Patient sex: M
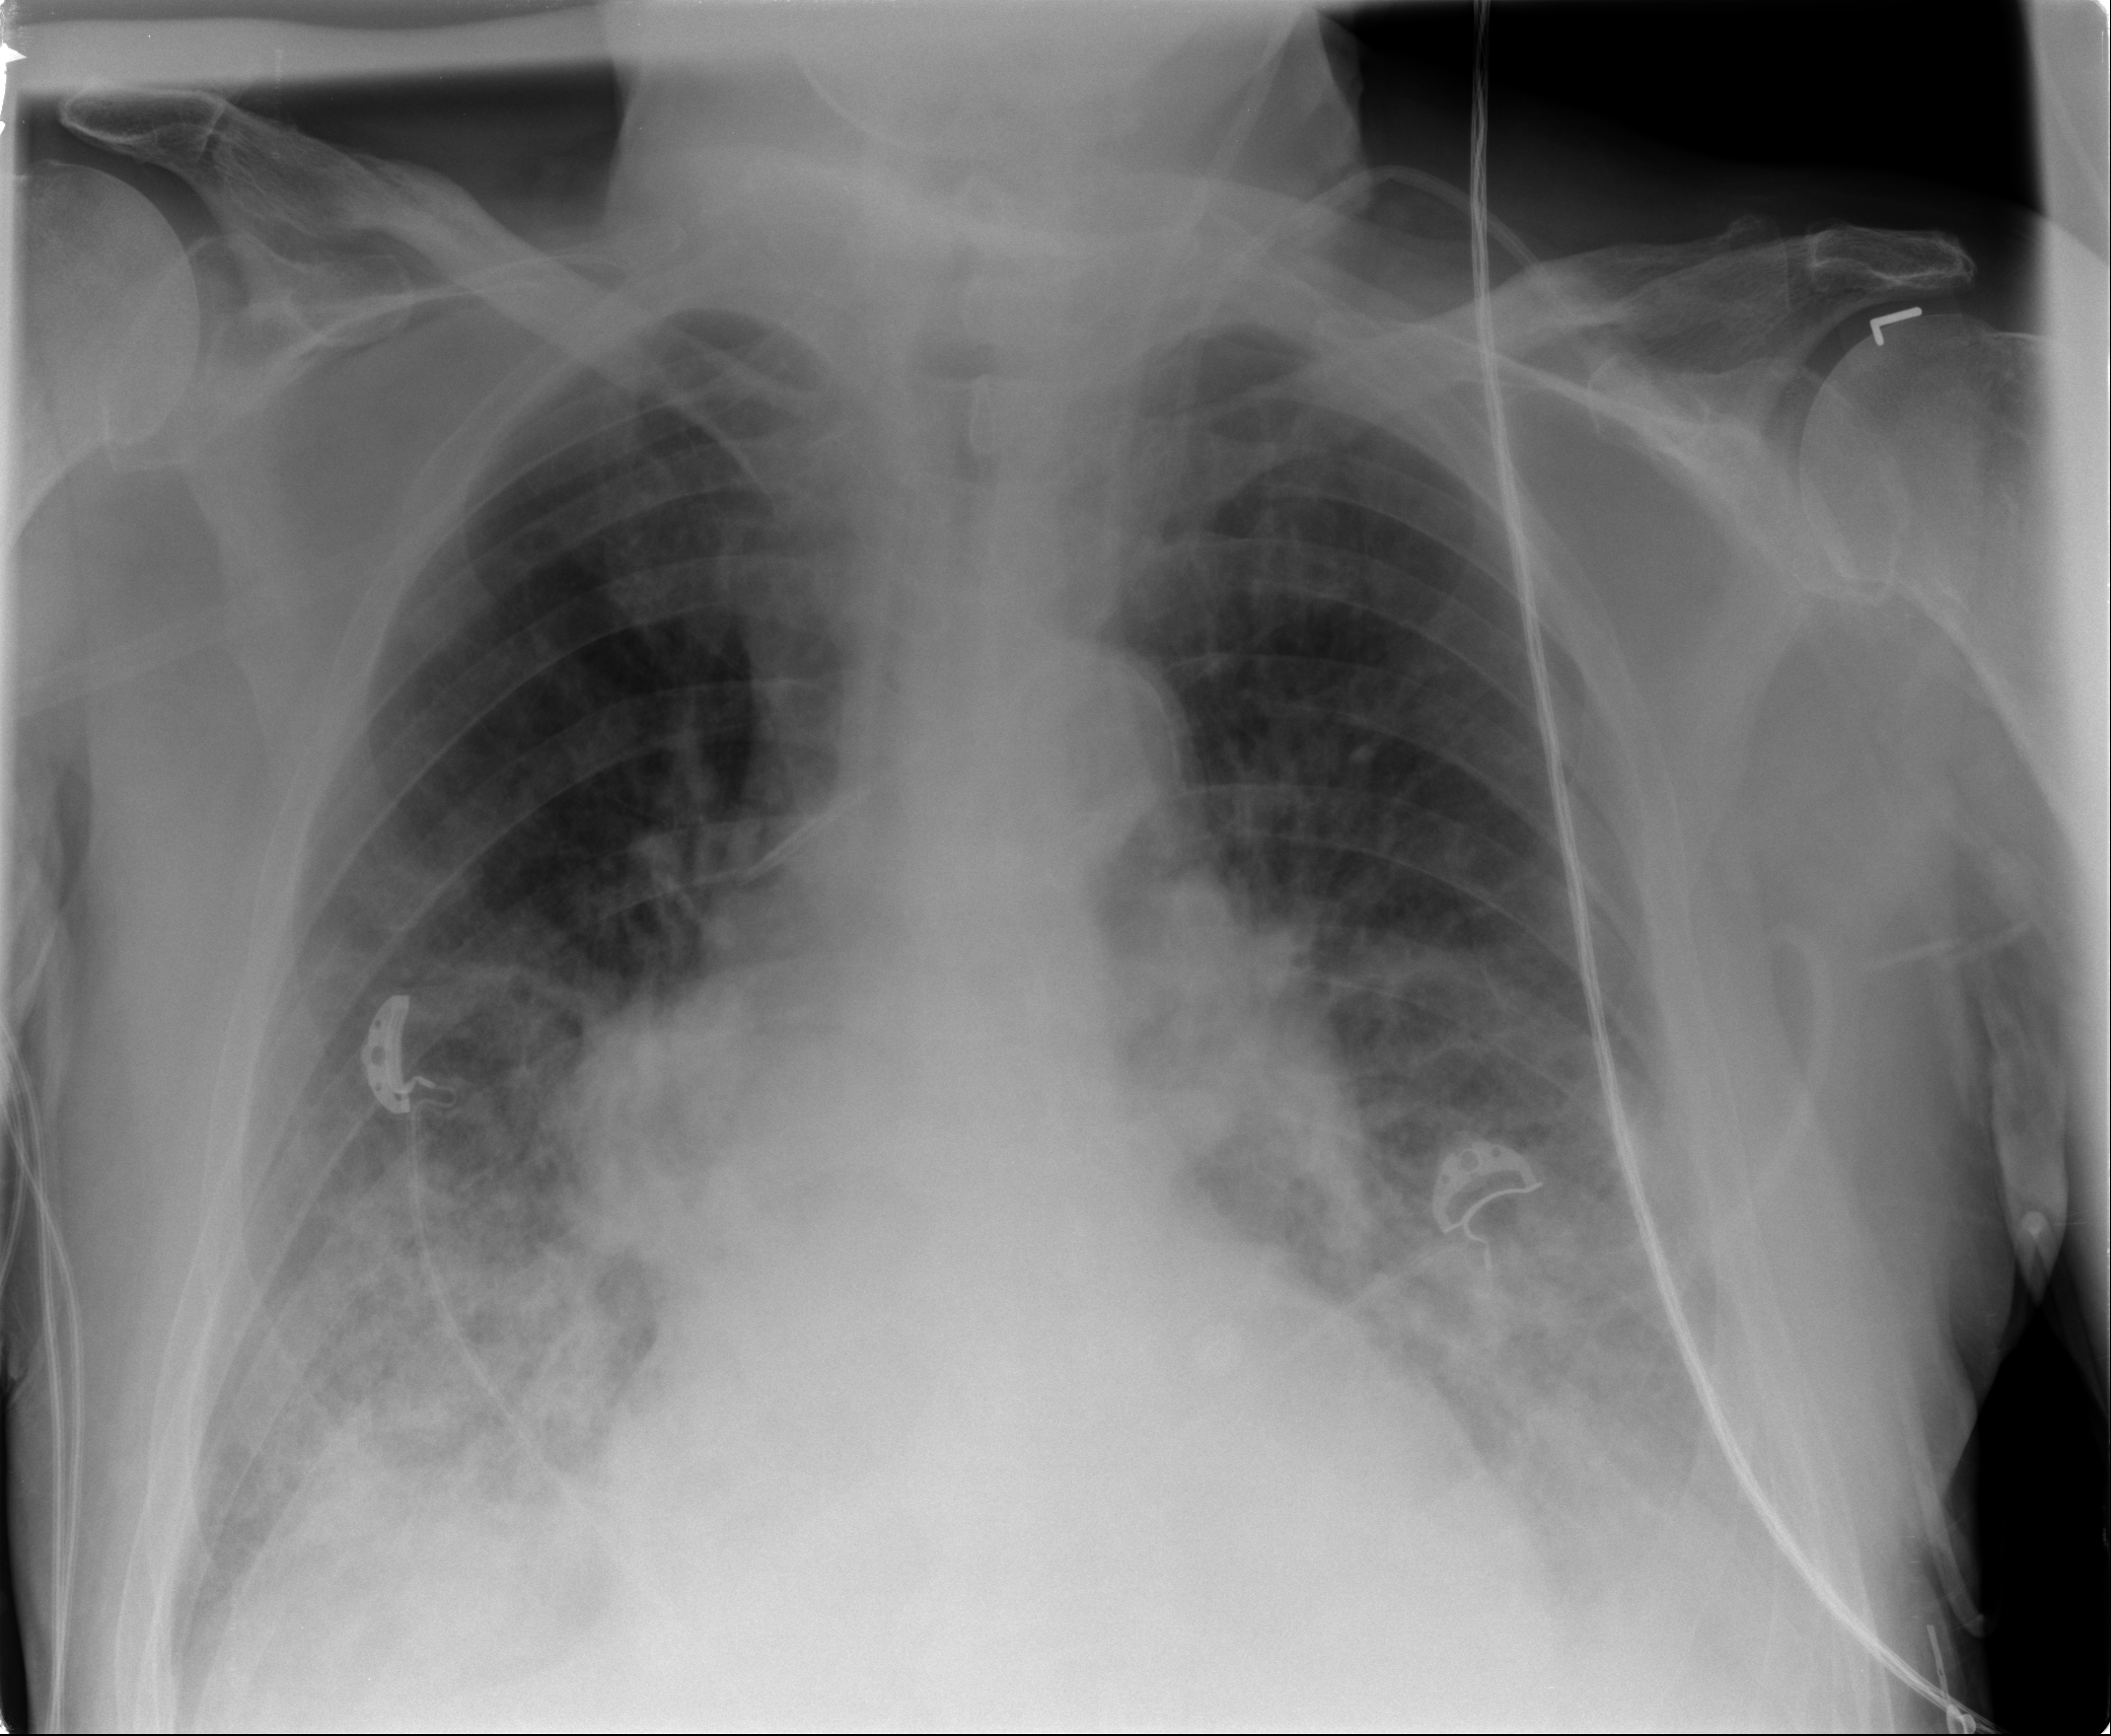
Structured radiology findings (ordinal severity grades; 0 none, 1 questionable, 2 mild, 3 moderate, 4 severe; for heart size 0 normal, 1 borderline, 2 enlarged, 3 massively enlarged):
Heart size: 0
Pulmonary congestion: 3
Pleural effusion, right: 2
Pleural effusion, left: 2
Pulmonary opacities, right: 2
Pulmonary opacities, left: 2
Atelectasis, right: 2
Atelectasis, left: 2